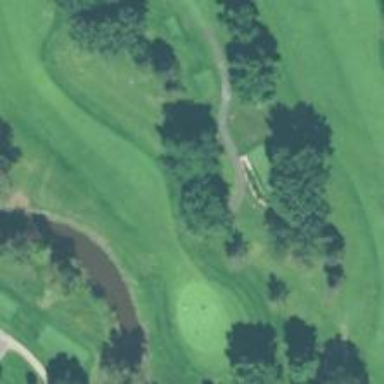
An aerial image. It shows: Path for both roads and golfers.